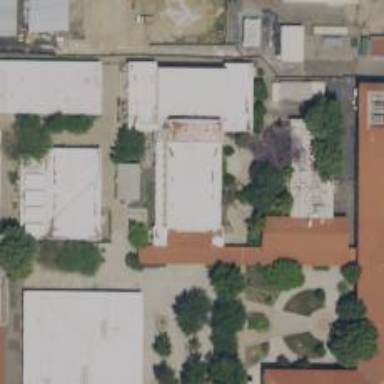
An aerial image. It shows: School building.